Question: I got the slider using bjqs plugin from <URL>
going through the documentation I found only options, but no events/functions.
what I mean by events/functions is something like onSlideChange, onSlideDisplay
I found other plugins providing something like that ( bxslider has onSlideBefore, onSlideAfter ..etc) but I can't change the used plugin since it's legacy code not mine to start all over
any pointers to such implementation or even how to implement this functionality is mostly appreciated
thank you
I've tried fiddling with this in <URL>
'''
if (i == (length - 1)) {
isLastSlide = "isLastSlide="true"";
}
$(".bjqs").append("<li " + isLastSlide
+ "><img src='http://exmoorpet.com/wp-content/uploads/2012/08/cat.png' title='slide number "
+ (i + 1) + "'></li>");
}
'''
added a flag to the desired slide (test case: last slide)
'''
$('li[isLastSlide="TRUE"]:visible').css('background', 'red');
'''
then tried to detect when the slide having that flag is being displayed to perform something like changing style or even calling a function but it's not working yet
I'll keep trying and updating
1- successfully changed css for the desired slide.
I just had an error in comparing the flag value
'''
$('li[isLastSlide="true"]:visible').css('background', 'red');
'''
now working on calling a function

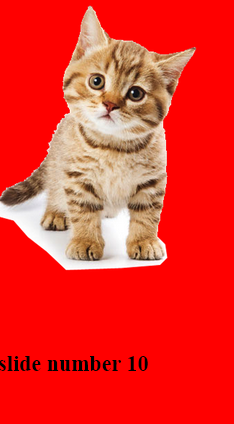
Answer: With help of aleha's comment and link I was able to extend the plugin to pass in a function
here's the code to help whoever meets this issue
'''
(function($) {
"use strict";
$.fn.bjqs = function(o) {
// slider default settings
var defaults = {
// w + h to enforce consistency
width: 700,
height: 300,
// transition valuess
animtype: 'fade',
animduration: 450, // length of transition
animspeed: 4000, // delay between transitions
automatic: true, // enable/disable automatic slide rotation
// control and marker configuration
showcontrols: true, // enable/disable next + previous UI elements
centercontrols: true, // vertically center controls
nexttext: 'Next', // text/html inside next UI element
prevtext: 'Prev', // text/html inside previous UI element
showmarkers: true, // enable/disable individual slide UI markers
centermarkers: true, // horizontally center markers
// interaction values
keyboardnav: true, // enable/disable keyboard navigation
hoverpause: true, // enable/disable pause slides on hover
// presentational options
usecaptions: true, // enable/disable captions using img title attribute
randomstart: false, // start from a random slide
responsive: false // enable responsive behaviour
//custom callback
,custom: null
};
// create settings from defauls and user options
var settings = $.extend({}, defaults, o);
// slider elements
var $wrapper = this,
$slider = $wrapper.find('ul.bjqs'),
$slides = $slider.children('li'),
// control elements
$c_wrapper = null,
$c_fwd = null,
$c_prev = null,
// marker elements
$m_wrapper = null,
$m_markers = null,
// elements for slide animation
$canvas = null,
$clone_first = null,
$clone_last = null;
// state management object
var state = {
slidecount: $slides.length, // total number of slides
animating: false, // bool: is transition is progress
paused: false, // bool: is the slider paused
currentslide: 1, // current slide being viewed (not 0 based)
nextslide: 0, // slide to view next (not 0 based)
currentindex: 0, // current slide being viewed (0 based)
nextindex: 0, // slide to view next (0 based)
interval: null // interval for automatic rotation
};
var responsive = {
width: null,
height: null,
ratio: null
};
// helpful variables
var vars = {
fwd: 'forward',
prev: 'previous'
};
// run through options and initialise settings
var init = function() {
// differentiate slider li from content li
$slides.addClass('bjqs-slide');
// conf dimensions, responsive or static
if (settings.responsive) {
conf_responsive();
}
else {
conf_static();
}
// configurations only avaliable if more than 1 slide
if (state.slidecount > 1) {
// enable random start
if (settings.randomstart) {
conf_random();
}
// create and show controls
if (settings.showcontrols) {
conf_controls();
}
// create and show markers
if (settings.showmarkers) {
conf_markers();
}
// enable slidenumboard navigation
if (settings.keyboardnav) {
conf_keynav();
}
// enable pause on hover
if (settings.hoverpause && settings.automatic) {
conf_hoverpause();
}
// conf slide animation
if (settings.animtype === 'slide') {
conf_slide();
}
} else {
// Stop automatic animation, because we only have one slide!
settings.automatic = false;
}
if (settings.usecaptions) {
conf_captions();
}
// TODO: need to accomodate random start for slide transition setting
if (settings.animtype === 'slide' && !settings.randomstart) {
state.currentindex = 1;
state.currentslide = 2;
}
// slide components are hidden by default, show them now
$slider.show();
$slides.eq(state.currentindex).show();
// Finally, if automatic is set to true, kick off the interval
if (settings.automatic) {
state.interval = setInterval(function() {
go(vars.fwd, false, settings.custom);
}, settings.animspeed);
}
};
var conf_responsive = function() {
responsive.width = $wrapper.outerWidth();
responsive.ratio = responsive.width / settings.width,
responsive.height = settings.height * responsive.ratio;
if (settings.animtype === 'fade') {
// initial setup
$slides.css({
'height': settings.height,
'width': '100%'
});
$slides.children('img').css({
'height': settings.height,
'width': '100%'
});
$slider.css({
'height': settings.height,
'width': '100%'
});
$wrapper.css({
'height': settings.height,
'max-width': settings.width,
'position': 'relative'
});
if (responsive.width < settings.width) {
$slides.css({
'height': responsive.height
});
$slides.children('img').css({
'height': responsive.height
});
$slider.css({
'height': responsive.height
});
$wrapper.css({
'height': responsive.height
});
}
$(window).resize(function() {
// calculate and update dimensions
responsive.width = $wrapper.outerWidth();
responsive.ratio = responsive.width / settings.width,
responsive.height = settings.height * responsive.ratio;
$slides.css({
'height': responsive.height
});
$slides.children('img').css({
'height': responsive.height
});
$slider.css({
'height': responsive.height
});
$wrapper.css({
'height': responsive.height
});
});
}
if (settings.animtype === 'slide') {
// initial setup
$slides.css({
'height': settings.height,
'width': settings.width
});
$slides.children('img').css({
'height': settings.height,
'width': settings.width
});
$slider.css({
'height': settings.height,
'width': settings.width * settings.slidecount
});
$wrapper.css({
'height': settings.height,
'max-width': settings.width,
'position': 'relative'
});
if (responsive.width < settings.width) {
$slides.css({
'height': responsive.height
});
$slides.children('img').css({
'height': responsive.height
});
$slider.css({
'height': responsive.height
});
$wrapper.css({
'height': responsive.height
});
}
$(window).resize(function() {
// calculate and update dimensions
responsive.width = $wrapper.outerWidth(),
responsive.ratio = responsive.width / settings.width,
responsive.height = settings.height * responsive.ratio;
$slides.css({
'height': responsive.height,
'width': responsive.width
});
$slides.children('img').css({
'height': responsive.height,
'width': responsive.width
});
$slider.css({
'height': responsive.height,
'width': responsive.width * settings.slidecount
});
$wrapper.css({
'height': responsive.height
});
$canvas.css({
'height': responsive.height,
'width': responsive.width
});
resize_complete(function() {
go(false, state.currentslide, settings.custom);
}, 200, "some unique string");
});
}
};
var resize_complete = (function() {
var timers = {};
return function(callback, ms, uniqueId) {
if (!uniqueId) {
uniqueId = "Don't call this twice without a uniqueId";
}
if (timers[uniqueId]) {
clearTimeout(timers[uniqueId]);
}
timers[uniqueId] = setTimeout(callback, ms);
};
})();
// enforce fixed sizing on slides, slider and wrapper
var conf_static = function() {
$slides.css({
'height': settings.height,
'width': settings.width
});
$slider.css({
'height': settings.height,
'width': settings.width
});
$wrapper.css({
'height': settings.height,
'width': settings.width,
'position': 'relative'
});
};
var conf_slide = function() {
// create two extra elements which are clones of the first and last slides
$clone_first = $slides.eq(0).clone();
$clone_last = $slides.eq(state.slidecount - 1).clone();
// add them to the DOM where we need them
$clone_first.attr({'data-clone': 'last', 'data-slide': 0}).appendTo($slider).show();
$clone_last.attr({'data-clone': 'first', 'data-slide': 0}).prependTo($slider).show();
// update the elements object
$slides = $slider.children('li');
state.slidecount = $slides.length;
// create a 'canvas' element which is neccessary for the slide animation to work
$canvas = $('<div class="bjqs-wrapper"></div>');
// if the slider is responsive && the calculated width is less than the max width
if (settings.responsive && (responsive.width < settings.width)) {
$canvas.css({
'width': responsive.width,
'height': responsive.height,
'overflow': 'hidden',
'position': 'relative'
});
// update the dimensions to the slider to accomodate all the slides side by side
$slider.css({
'width': responsive.width * (state.slidecount + 2),
'left': -responsive.width * state.currentslide
});
}
else {
$canvas.css({
'width': settings.width,
'height': settings.height,
'overflow': 'hidden',
'position': 'relative'
});
// update the dimensions to the slider to accomodate all the slides side by side
$slider.css({
'width': settings.width * (state.slidecount + 2),
'left': -settings.width * state.currentslide
});
}
// add some inline styles which will align our slides for left-right sliding
$slides.css({
'float': 'left',
'position': 'relative',
'display': 'list-item'
});
// 'everything.. in it's right place'
$canvas.prependTo($wrapper);
$slider.appendTo($canvas);
};
var conf_controls = function() {
// create the elements for the controls
$c_wrapper = $('<ul class="bjqs-controls"></ul>');
$c_fwd = $('<li class="bjqs-next"><a href="#" data-direction="' + vars.fwd + '">' + settings.nexttext + '</a></li>');
$c_prev = $('<li class="bjqs-prev"><a href="#" data-direction="' + vars.prev + '">' + settings.prevtext + '</a></li>');
// bind click events
$c_wrapper.on('click', 'a', function(e) {
e.preventDefault();
var direction = $(this).attr('data-direction');
if (!state.animating) {
if (direction === vars.fwd) {
go(vars.fwd, false, settings.custom);
}
if (direction === vars.prev) {
go(vars.prev, false, settings.custom);
}
}
});
// put 'em all together
$c_prev.appendTo($c_wrapper);
$c_fwd.appendTo($c_wrapper);
$c_wrapper.appendTo($wrapper);
// vertically center the controls
if (settings.centercontrols) {
$c_wrapper.addClass('v-centered');
// calculate offset % for vertical positioning
var offset_px = ($wrapper.height() - $c_fwd.children('a').outerHeight()) / 2,
ratio = (offset_px / settings.height) * 100,
offset = ratio + '%';
$c_fwd.find('a').css('top', offset);
$c_prev.find('a').css('top', offset);
}
};
var conf_markers = function() {
// create a wrapper for our markers
$m_wrapper = $('<ol class="bjqs-markers"></ol>');
// for every slide, create a marker
$.each($slides, function(key, slide) {
var slidenum = key + 1,
gotoslide = key + 1;
if (settings.animtype === 'slide') {
// + 2 to account for clones
gotoslide = key + 2;
}
var marker = $('<li><a href="#">' + slidenum + '</a></li>');
// set the first marker to be active
if (slidenum === state.currentslide) {
marker.addClass('active-marker');
}
// bind the click event
marker.on('click', 'a', function(e) {
e.preventDefault();
if (!state.animating && state.currentslide !== gotoslide) {
go(false, gotoslide, settings.custom);
}
});
// add the marker to the wrapper
marker.appendTo($m_wrapper);
});
$m_wrapper.appendTo($wrapper);
$m_markers = $m_wrapper.find('li');
// center the markers
if (settings.centermarkers) {
$m_wrapper.addClass('h-centered');
var offset = (settings.width - $m_wrapper.width()) / 2;
$m_wrapper.css('left', offset);
}
};
var conf_keynav = function() {
$(document).keyup(function(event) {
if (!state.paused) {
clearInterval(state.interval);
state.paused = true;
}
if (!state.animating) {
if (event.keyCode === 39) {
event.preventDefault();
go(vars.fwd, false, settings.custom);
} else if (event.keyCode === 37) {
event.preventDefault();
go(vars.prev, false, settings.custom);
}
}
if (state.paused && settings.automatic) {
state.interval = setInterval(function() {
go(vars.fwd);
}, settings.animspeed);
state.paused = false;
}
});
};
var conf_hoverpause = function() {
$wrapper.hover(function() {
if (!state.paused) {
clearInterval(state.interval);
state.paused = true;
}
}, function() {
if (state.paused) {
state.interval = setInterval(function() {
go(vars.fwd, false, settings.custom);
}, settings.animspeed);
state.paused = false;
}
});
};
var conf_captions = function() {
$.each($slides, function(key, slide) {
var caption = $(slide).children('img:first-child').attr('title');
// Account for images wrapped in links
if (!caption) {
caption = $(slide).children('a').find('img:first-child').attr('title');
}
if (caption) {
caption = $('<p class="bjqs-caption">' + caption + '</p>');
caption.appendTo($(slide));
}
});
};
var conf_random = function() {
var rand = Math.floor(Math.random() * state.slidecount) + 1;
state.currentslide = rand;
state.currentindex = rand - 1;
};
var set_next = function(direction) {
if (direction === vars.fwd) {
if ($slides.eq(state.currentindex).next().length) {
state.nextindex = state.currentindex + 1;
state.nextslide = state.currentslide + 1;
}
else {
state.nextindex = 0;
state.nextslide = 1;
}
}
else {
if ($slides.eq(state.currentindex).prev().length) {
state.nextindex = state.currentindex - 1;
state.nextslide = state.currentslide - 1;
}
else {
state.nextindex = state.slidecount - 1;
state.nextslide = state.slidecount;
}
}
};
var go = function(direction, position, custom) {
// only if we're not already doing things
if (!state.animating) {
// doing things
state.animating = true;
if (position) {
state.nextslide = position;
state.nextindex = position - 1;
}
else {
set_next(direction);
}
// fade animation
if (settings.animtype === 'fade') {
if (settings.showmarkers) {
$m_markers.removeClass('active-marker');
$m_markers.eq(state.nextindex).addClass('active-marker');
}
// fade out current
$slides.eq(state.currentindex).fadeOut(settings.animduration);
// fade in next
$slides.eq(state.nextindex).fadeIn(settings.animduration, function() {
// update state variables
state.animating = false;
state.currentslide = state.nextslide;
state.currentindex = state.nextindex;
});
}
// slide animation
if (settings.animtype === 'slide') {
if (settings.showmarkers) {
var markerindex = state.nextindex - 1;
if (markerindex === state.slidecount - 2) {
markerindex = 0;
}
else if (markerindex === -1) {
markerindex = state.slidecount - 3;
}
$m_markers.removeClass('active-marker');
$m_markers.eq(markerindex).addClass('active-marker');
}
// if the slider is responsive && the calculated width is less than the max width
if (settings.responsive && (responsive.width < settings.width)) {
state.slidewidth = responsive.width;
}
else {
state.slidewidth = settings.width;
}
$slider.animate({'left': -state.nextindex * state.slidewidth}, settings.animduration, function() {
state.currentslide = state.nextslide;
state.currentindex = state.nextindex;
// is the current slide a clone?
if ($slides.eq(state.currentindex).attr('data-clone') === 'last') {
// affirmative, at the last slide (clone of first)
$slider.css({'left': -state.slidewidth});
state.currentslide = 2;
state.currentindex = 1;
}
else if ($slides.eq(state.currentindex).attr('data-clone') === 'first') {
// affirmative, at the fist slide (clone of last)
$slider.css({'left': -state.slidewidth * (state.slidecount - 2)});
state.currentslide = state.slidecount - 1;
state.currentindex = state.slidecount - 2;
}
state.animating = false;
});
}
}
if (typeof custom !== "undefined" || custom === null) {
if (typeof custom == "function") {
custom();
}
}
};
// lets get the party started :)
init();
};
})(jQuery);
'''